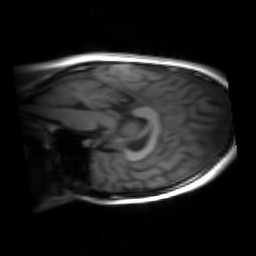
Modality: inplaneT1
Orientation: sagittal
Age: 26
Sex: female
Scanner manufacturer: siemens
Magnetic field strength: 3 T
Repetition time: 1.2 s
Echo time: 0.00251 s